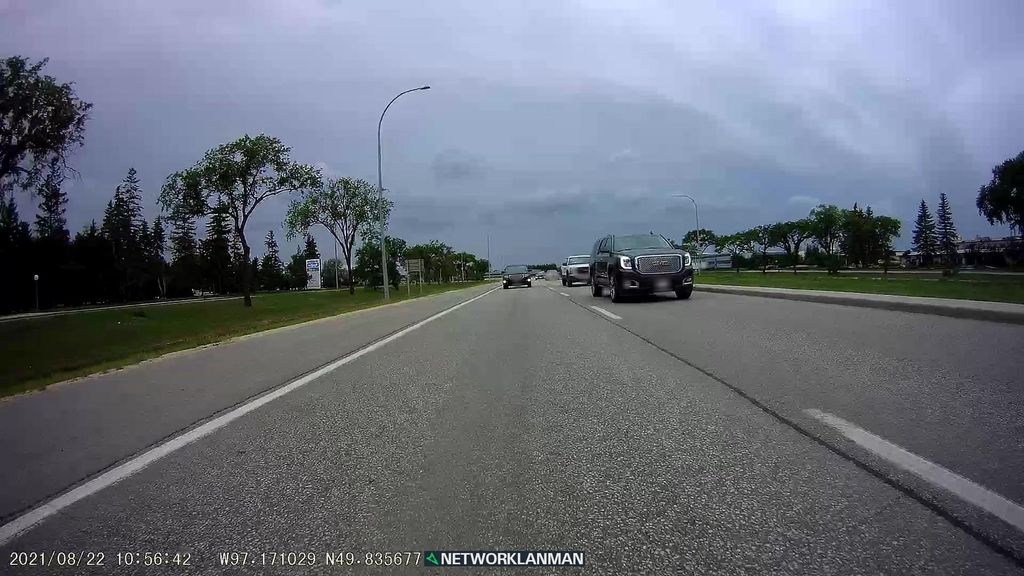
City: winnipeg